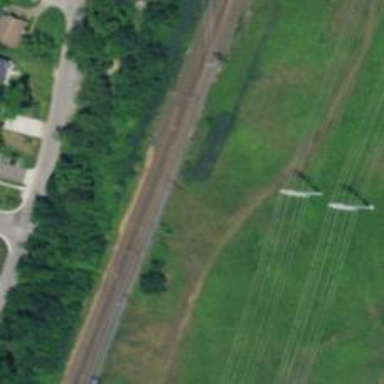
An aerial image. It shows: Railway crossing.